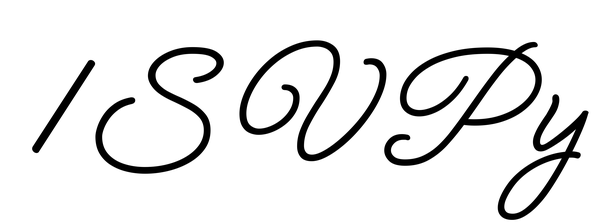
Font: MeowScript-Regular